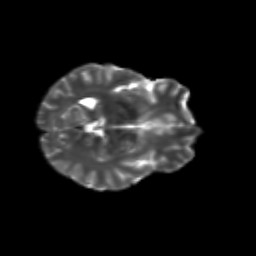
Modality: T2w
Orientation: axial
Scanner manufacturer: siemens
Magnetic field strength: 3 T
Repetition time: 9.2 s
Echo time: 0.084 s